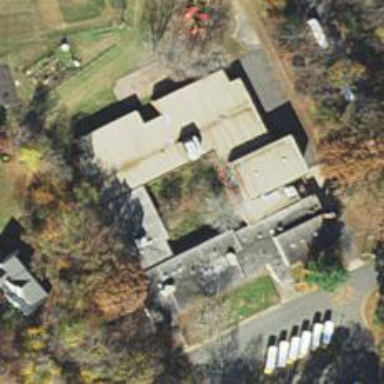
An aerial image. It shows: School.